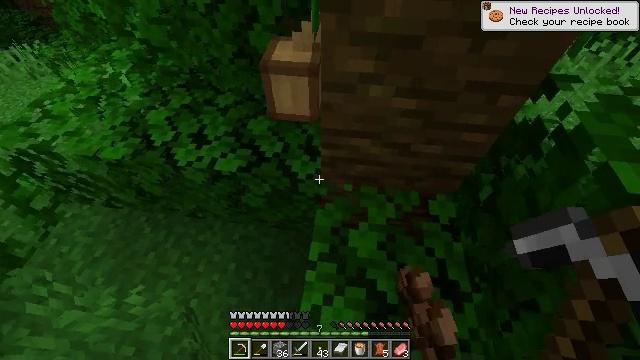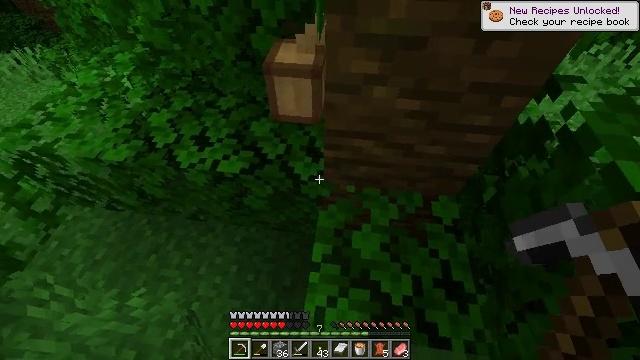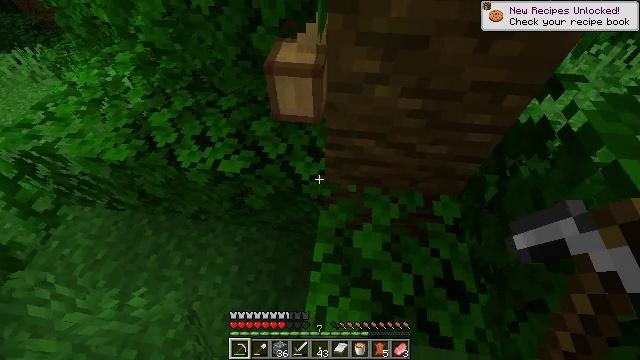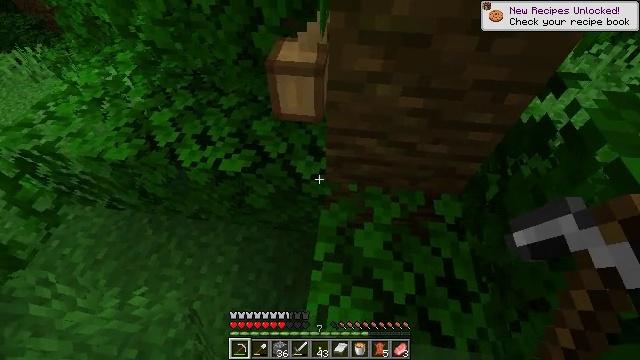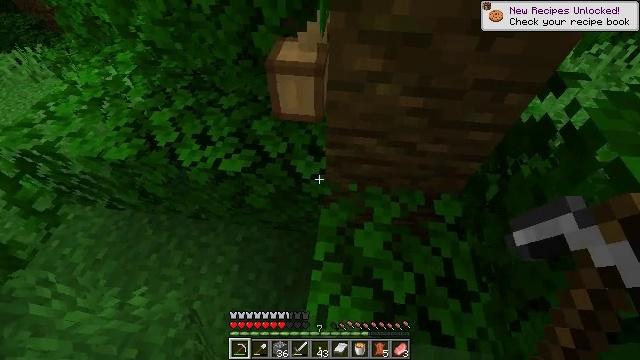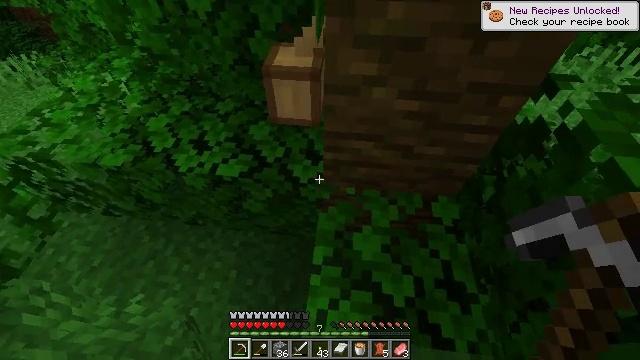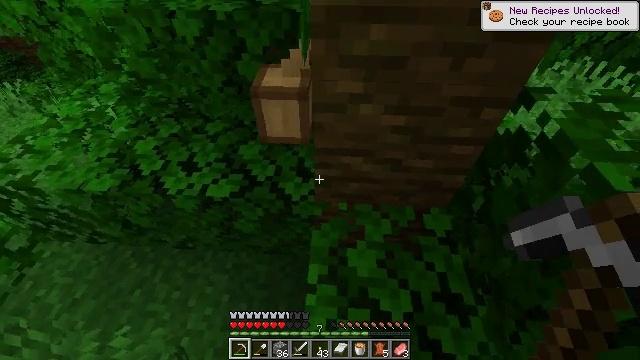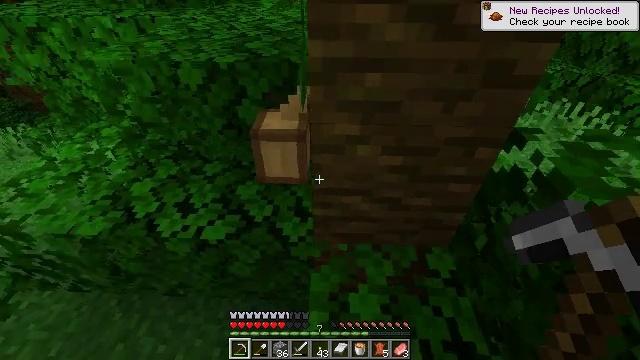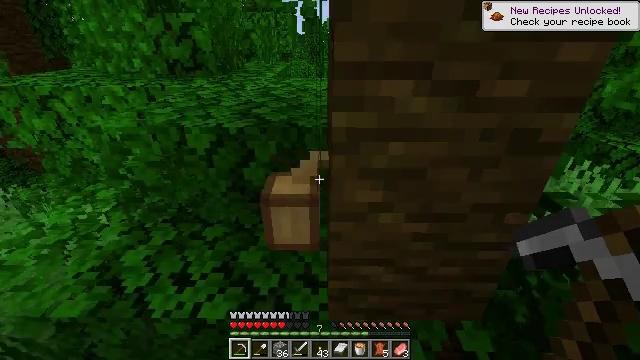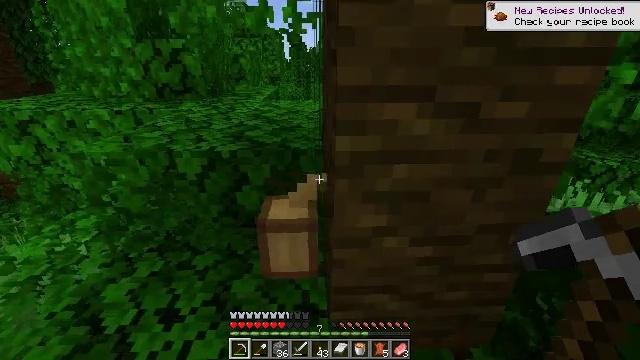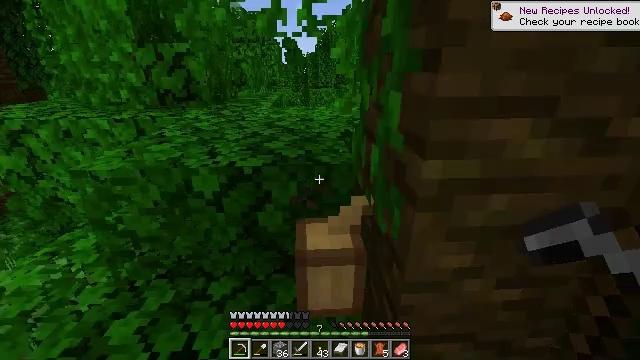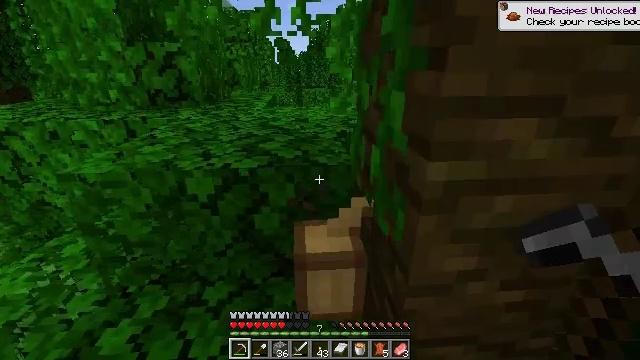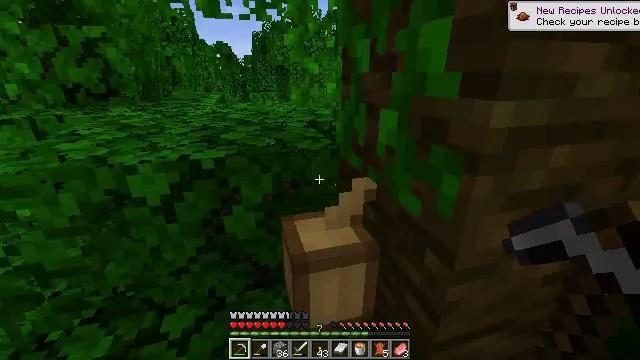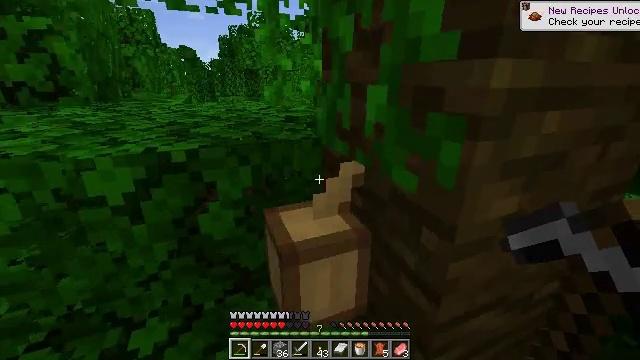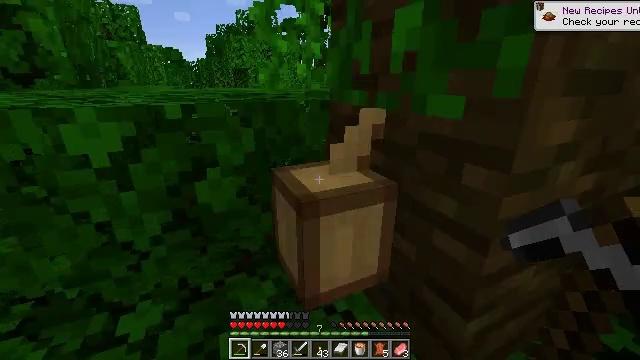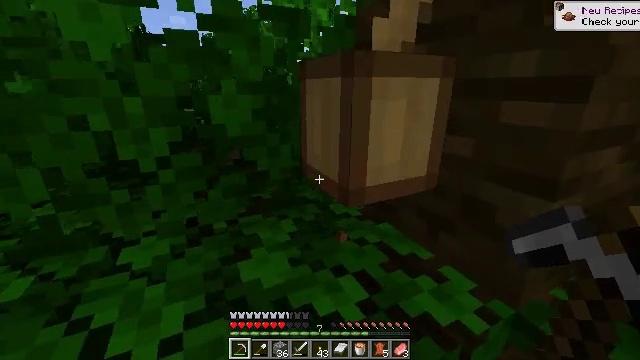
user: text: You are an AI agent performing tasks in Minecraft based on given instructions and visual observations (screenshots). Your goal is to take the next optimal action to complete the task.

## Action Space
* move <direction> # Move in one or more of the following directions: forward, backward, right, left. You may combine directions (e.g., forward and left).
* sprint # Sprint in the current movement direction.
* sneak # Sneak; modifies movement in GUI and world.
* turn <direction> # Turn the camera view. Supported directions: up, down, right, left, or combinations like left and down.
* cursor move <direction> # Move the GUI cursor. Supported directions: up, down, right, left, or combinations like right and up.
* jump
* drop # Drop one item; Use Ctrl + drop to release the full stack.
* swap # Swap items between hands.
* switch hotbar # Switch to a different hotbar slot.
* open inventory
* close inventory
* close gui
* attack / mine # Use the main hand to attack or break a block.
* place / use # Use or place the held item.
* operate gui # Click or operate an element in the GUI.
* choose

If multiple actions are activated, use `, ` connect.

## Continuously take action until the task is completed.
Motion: motion action
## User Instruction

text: Get cocoa by attacking the pod.
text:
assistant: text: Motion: no_op
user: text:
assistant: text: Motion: no_op
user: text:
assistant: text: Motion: no_op
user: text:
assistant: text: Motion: no_op
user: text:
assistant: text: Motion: no_op
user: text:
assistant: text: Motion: turn right and up
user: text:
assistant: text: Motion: move forward and move left, turn right and up
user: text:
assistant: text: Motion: move forward and move left, turn right and up
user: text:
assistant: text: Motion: move forward and move left, turn right and up
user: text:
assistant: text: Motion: move forward and move left, turn right and up
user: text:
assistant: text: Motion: move forward and move left, turn right
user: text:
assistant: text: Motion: move forward and move left, turn right and up
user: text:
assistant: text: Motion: move left, turn right and up
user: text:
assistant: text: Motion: turn right
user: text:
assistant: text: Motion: no_op
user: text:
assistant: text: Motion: turn right and up
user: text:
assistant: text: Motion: turn right and up
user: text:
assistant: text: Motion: turn right and up
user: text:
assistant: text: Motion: turn right and up, attack / mine
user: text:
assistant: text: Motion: attack / mine
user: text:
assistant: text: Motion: turn right and up, attack / mine
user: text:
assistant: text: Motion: turn right and up, attack / mine
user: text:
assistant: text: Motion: turn up, attack / mine
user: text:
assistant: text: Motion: attack / mine
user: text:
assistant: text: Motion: attack / mine
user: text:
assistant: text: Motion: attack / mine
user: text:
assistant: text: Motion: attack / mine
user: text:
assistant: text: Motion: attack / mine
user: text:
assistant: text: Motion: attack / mine
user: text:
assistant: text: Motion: attack / mine